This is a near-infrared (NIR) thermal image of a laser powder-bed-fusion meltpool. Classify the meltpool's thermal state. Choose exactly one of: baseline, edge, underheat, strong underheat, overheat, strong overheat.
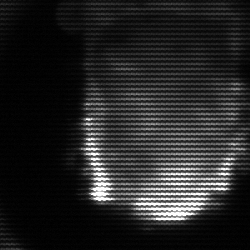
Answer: baseline